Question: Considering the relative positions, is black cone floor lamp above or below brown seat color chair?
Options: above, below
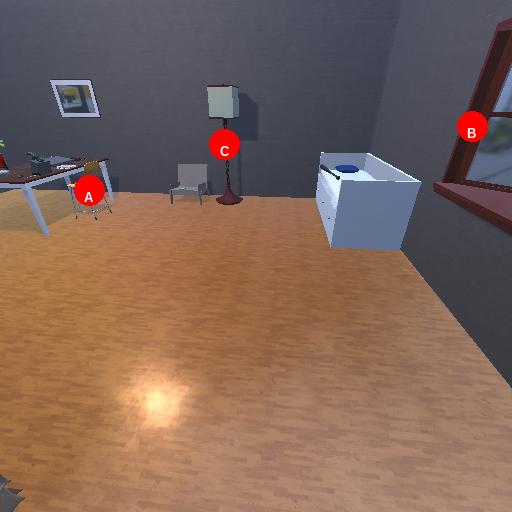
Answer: above